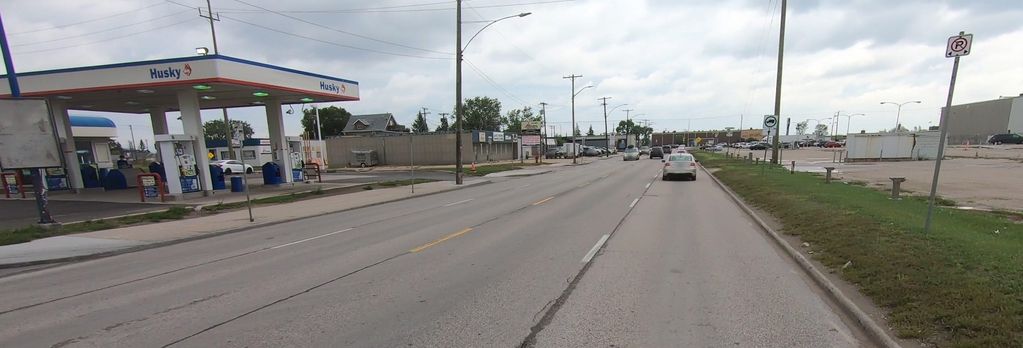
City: winnipeg